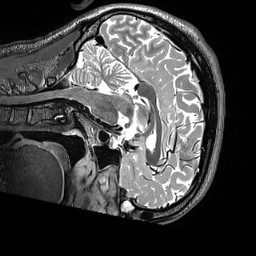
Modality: T2w
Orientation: sagittal
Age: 27
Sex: male
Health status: healthy
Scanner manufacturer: siemens
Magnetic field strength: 3 T
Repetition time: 3.2 s
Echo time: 0.563 s